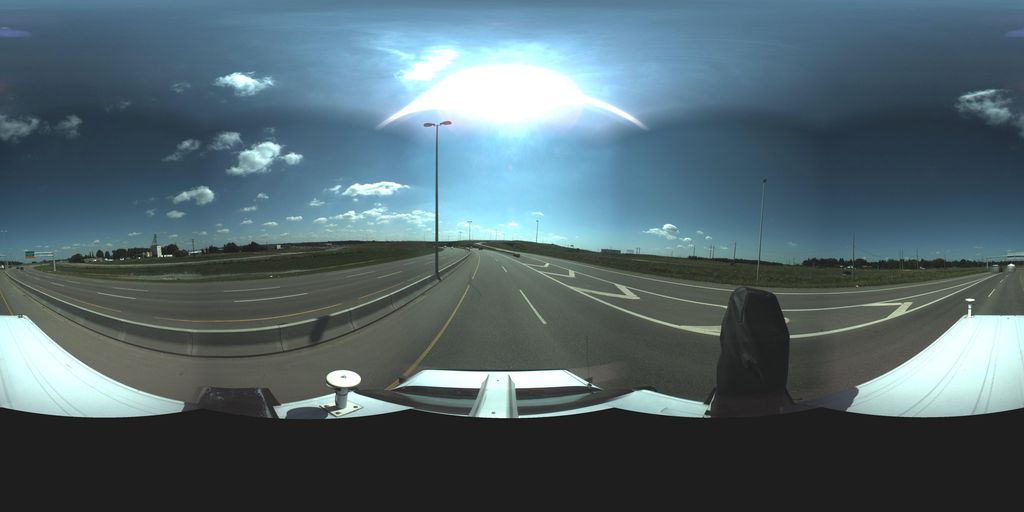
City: saskatoon